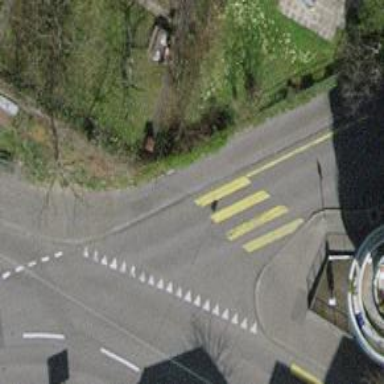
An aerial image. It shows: Kerb serving as barrier.